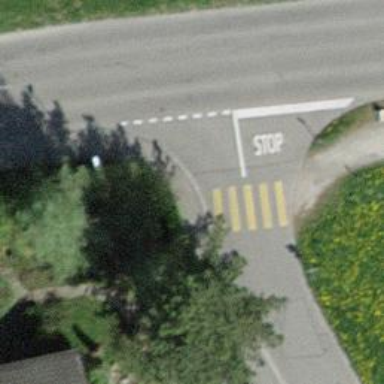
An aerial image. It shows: Uncontrolled road crossing.